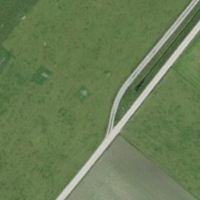
EUNIS habitat code: 24
Species observed at this site:
Gryllus campestris